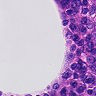
Metastatic tissue present: no